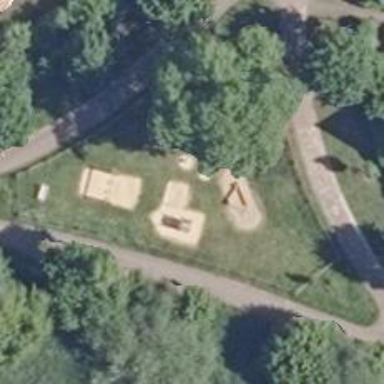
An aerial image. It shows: Playground area for leisure land.